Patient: sex F, age 83
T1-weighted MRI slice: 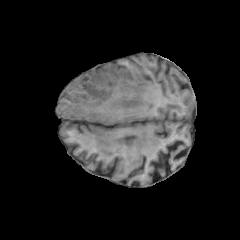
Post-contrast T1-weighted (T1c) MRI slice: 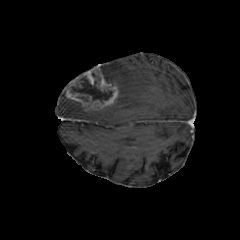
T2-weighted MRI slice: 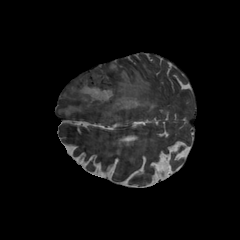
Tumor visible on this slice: yes
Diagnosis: Glioblastoma, IDH-wildtype
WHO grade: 4